Breast ultrasound image
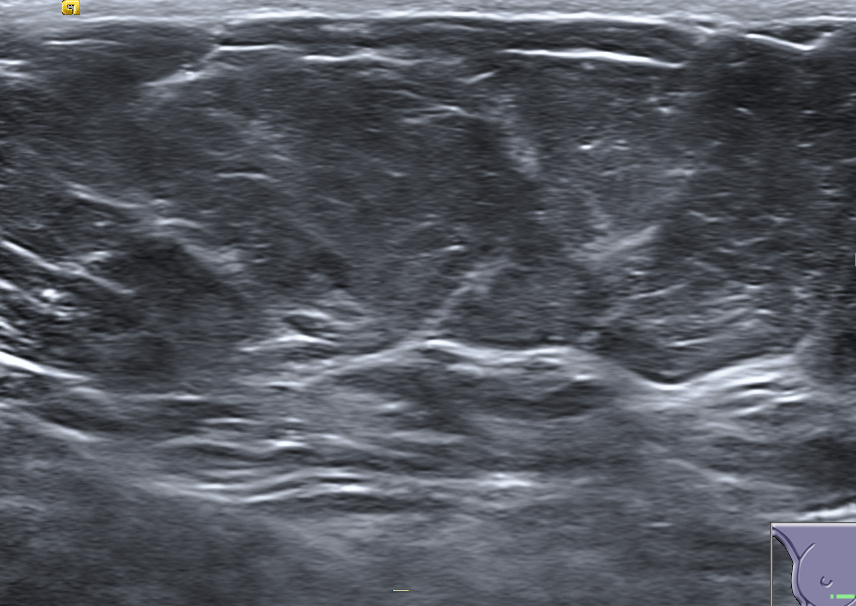
Diagnosis: normal